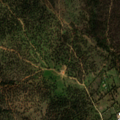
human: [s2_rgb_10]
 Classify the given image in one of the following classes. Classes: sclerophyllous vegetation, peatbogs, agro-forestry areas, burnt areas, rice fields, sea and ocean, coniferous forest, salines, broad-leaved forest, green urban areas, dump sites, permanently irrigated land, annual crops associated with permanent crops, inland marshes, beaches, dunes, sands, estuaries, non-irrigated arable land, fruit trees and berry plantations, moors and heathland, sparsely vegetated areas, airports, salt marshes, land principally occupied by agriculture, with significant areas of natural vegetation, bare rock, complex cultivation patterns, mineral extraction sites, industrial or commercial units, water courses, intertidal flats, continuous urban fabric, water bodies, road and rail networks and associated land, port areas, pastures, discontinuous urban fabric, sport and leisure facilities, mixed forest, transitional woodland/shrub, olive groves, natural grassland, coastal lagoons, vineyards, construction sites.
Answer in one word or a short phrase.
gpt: complex cultivation patterns, agro-forestry areas, broad-leaved forest